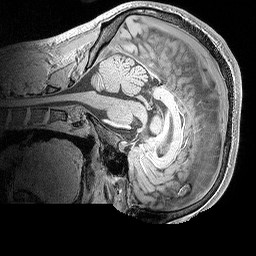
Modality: MP2RAGE
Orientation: sagittal
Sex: male
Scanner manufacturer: siemens
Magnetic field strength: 3 T
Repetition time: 5 s
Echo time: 0.00292 s